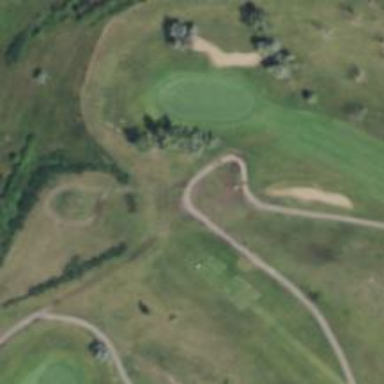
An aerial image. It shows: Path designed for golf carts.